Question: I am looking for a way to get the configuration details of a Jenkins job using Jenkins API. Something which is displayed in the command block in the below image.

Has anybody tried getting configuration details using Jenkins API?
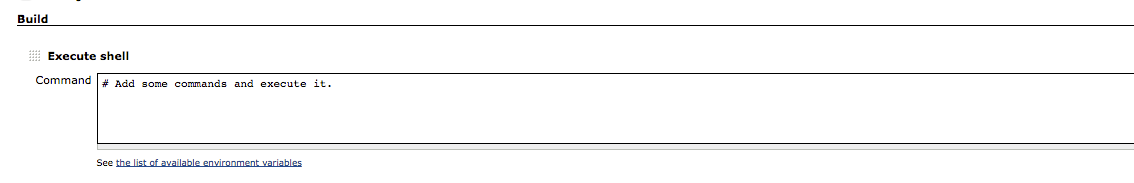
Answer: You can get the raw XML configuration of a job from the URL: 'http://jenkins:8080/job/my-job/config.xml'
This URL returns the persistent job configuration in XML. The build steps are listed under the 'builders' element, different types of build steps are identified by different elements:
'''
<builders>
<hudson.tasks.Shell>
<command>
# Run my shell command...
</command>
</hudson.tasks.Shell>
</builders>
'''